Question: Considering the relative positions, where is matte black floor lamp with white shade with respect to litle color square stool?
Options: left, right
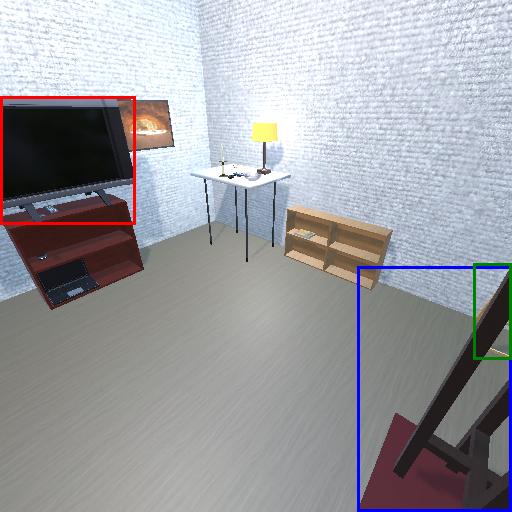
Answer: left